Field crop: maize
Growth stage: 2
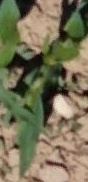
Species: maize